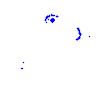
Particle: kaon